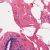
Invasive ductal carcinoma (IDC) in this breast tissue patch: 0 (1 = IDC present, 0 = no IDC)